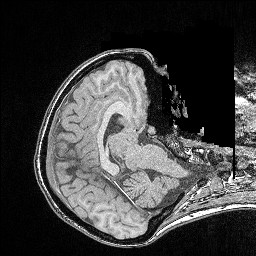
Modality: FLASH
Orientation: axial
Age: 25
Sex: female